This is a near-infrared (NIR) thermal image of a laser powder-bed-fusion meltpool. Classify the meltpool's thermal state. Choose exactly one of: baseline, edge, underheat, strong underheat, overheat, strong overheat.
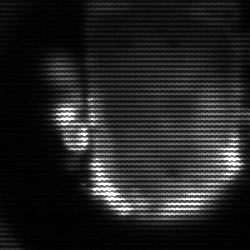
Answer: baseline